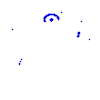
Particle: kaon